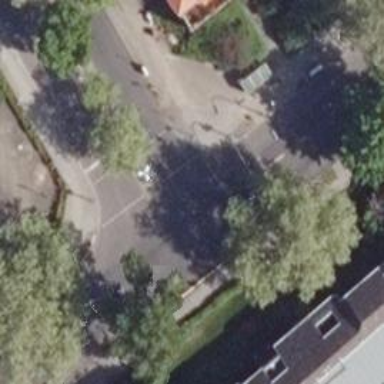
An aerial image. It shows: Crossing with traffic signals.